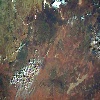
Label: land